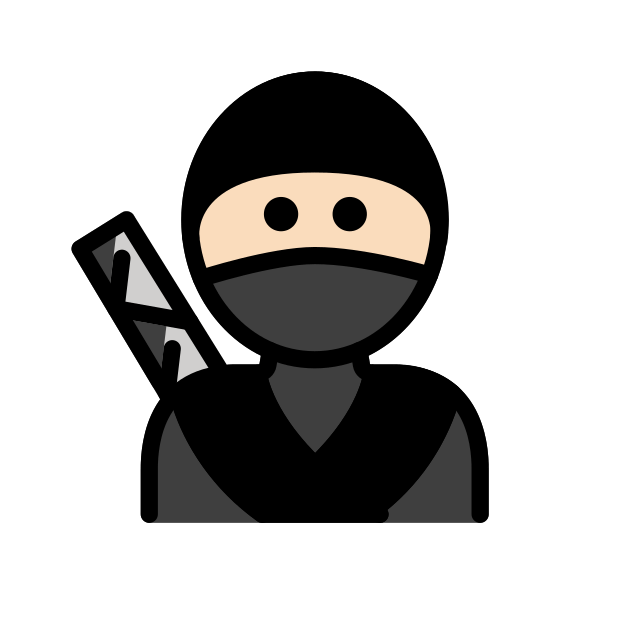
ninja: light skin tone